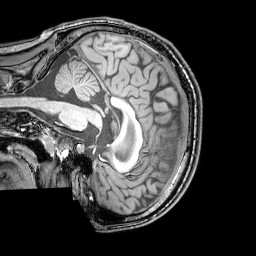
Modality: T1w
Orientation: sagittal
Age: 26
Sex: male
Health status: healthy
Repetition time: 0.081 s
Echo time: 0.037 s